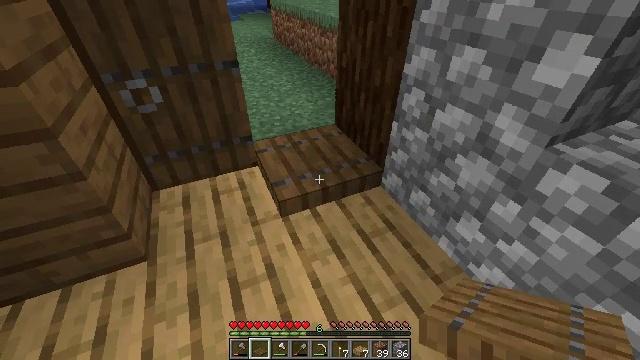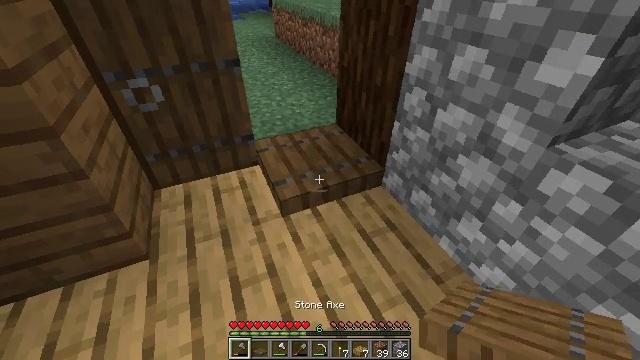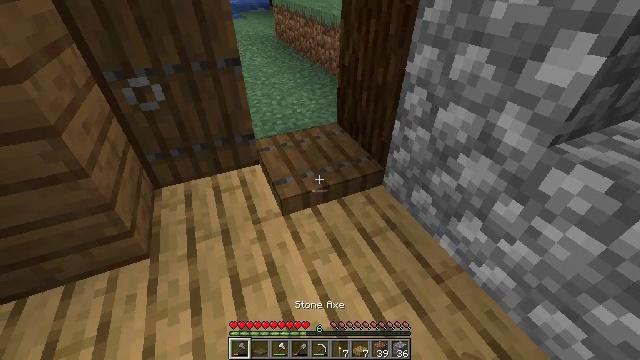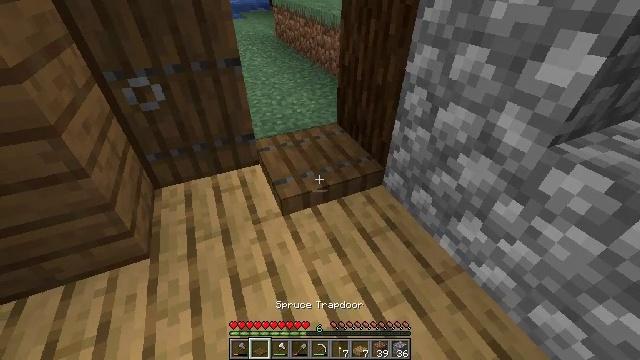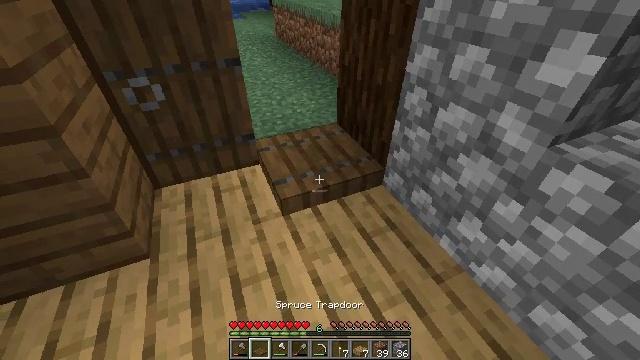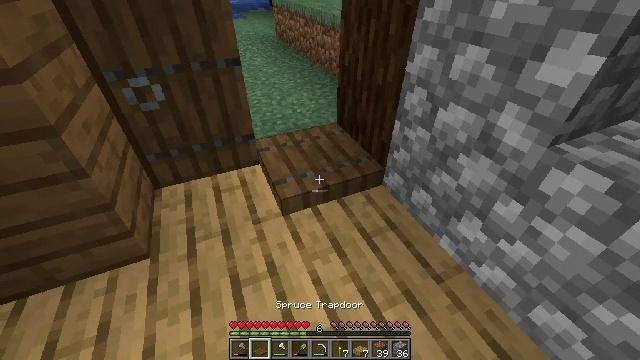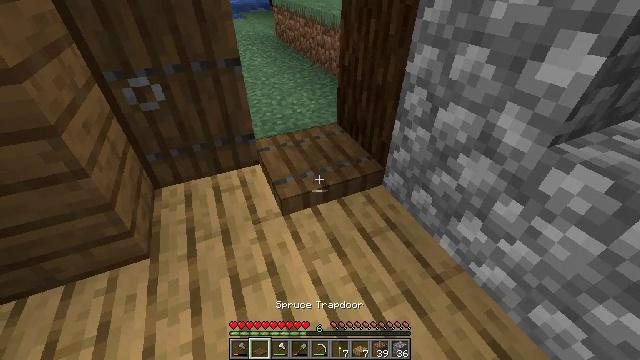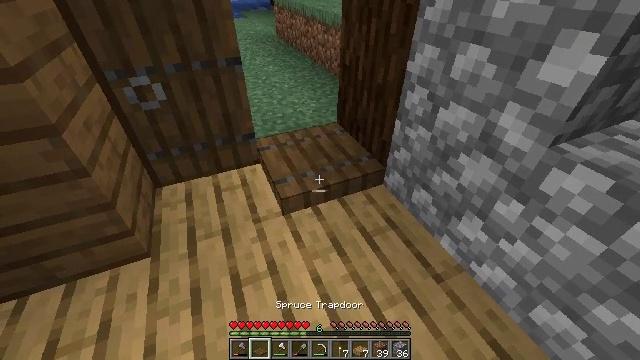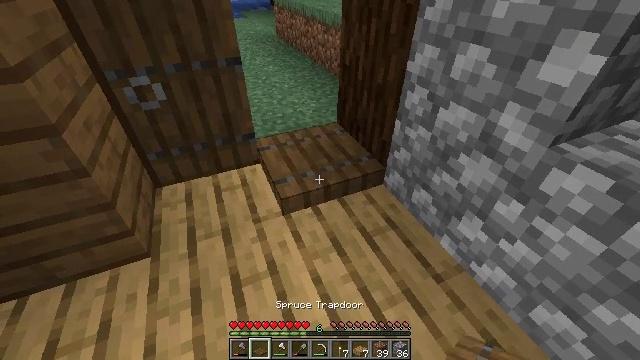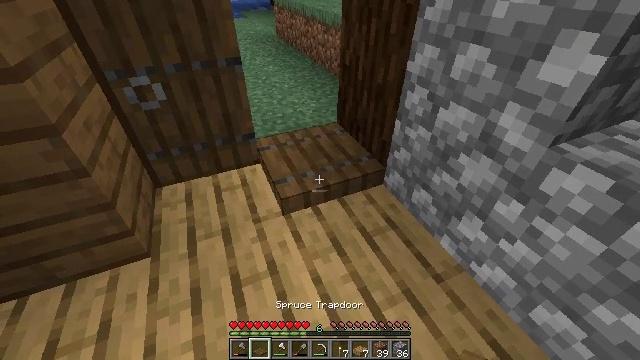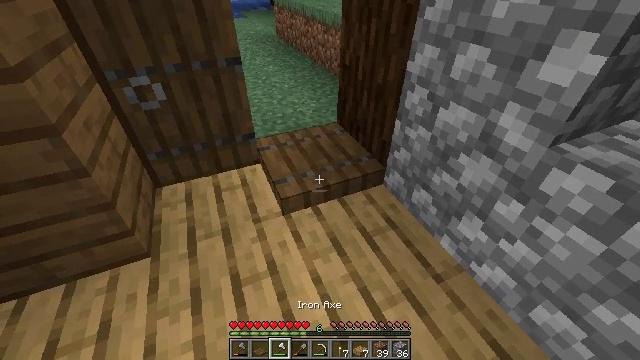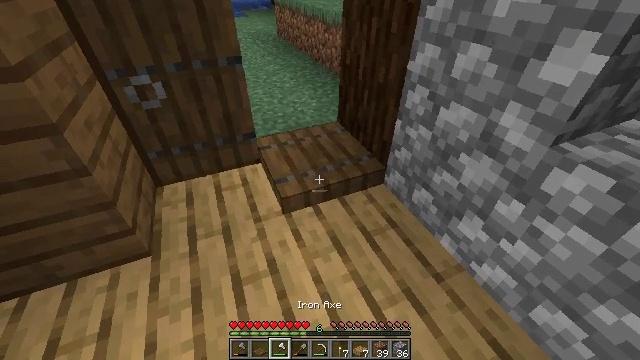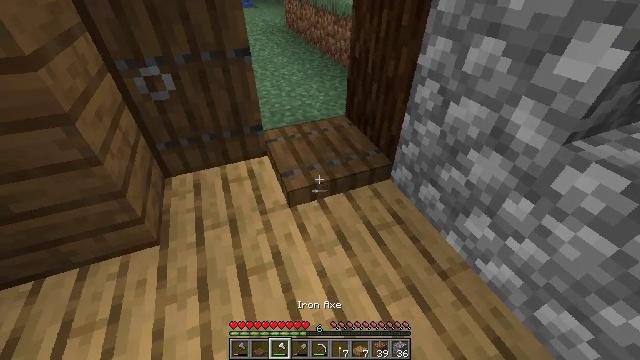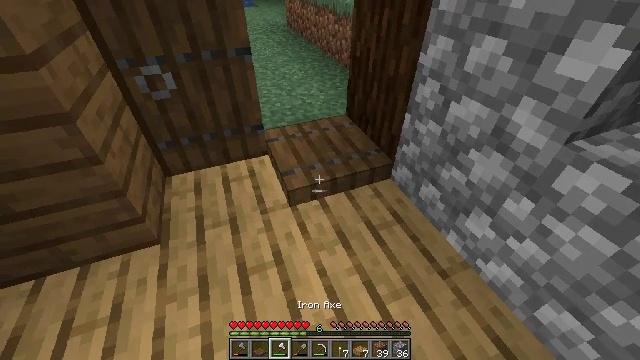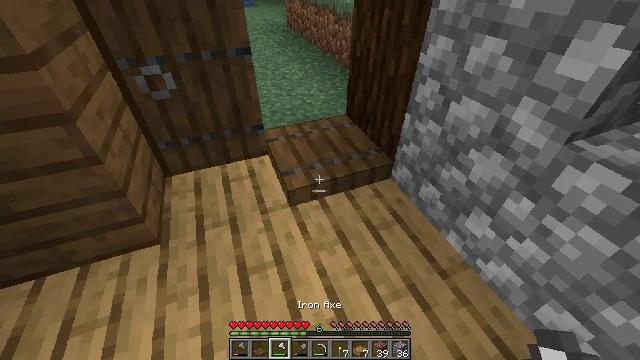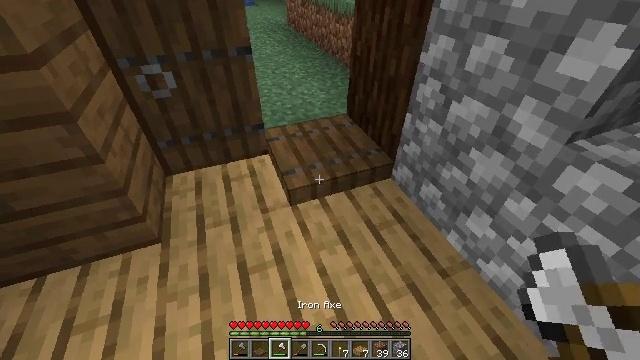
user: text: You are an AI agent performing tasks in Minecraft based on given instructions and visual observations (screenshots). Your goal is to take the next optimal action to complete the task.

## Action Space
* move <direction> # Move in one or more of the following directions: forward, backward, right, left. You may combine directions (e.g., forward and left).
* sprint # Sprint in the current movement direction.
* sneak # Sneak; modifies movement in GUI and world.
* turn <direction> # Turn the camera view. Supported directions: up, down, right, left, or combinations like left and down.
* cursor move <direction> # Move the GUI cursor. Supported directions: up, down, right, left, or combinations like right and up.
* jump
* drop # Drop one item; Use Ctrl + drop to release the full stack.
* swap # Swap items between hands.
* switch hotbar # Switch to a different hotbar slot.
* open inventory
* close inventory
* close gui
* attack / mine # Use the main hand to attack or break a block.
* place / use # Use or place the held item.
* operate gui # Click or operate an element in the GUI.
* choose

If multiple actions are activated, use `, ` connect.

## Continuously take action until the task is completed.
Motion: motion action
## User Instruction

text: Destroy the spruce trapdoor to collect it.
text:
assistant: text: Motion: no_op
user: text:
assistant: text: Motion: no_op
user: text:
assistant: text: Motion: no_op
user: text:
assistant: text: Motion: no_op
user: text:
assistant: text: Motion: no_op
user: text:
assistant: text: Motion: no_op
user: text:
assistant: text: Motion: no_op
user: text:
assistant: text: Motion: no_op
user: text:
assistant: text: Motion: no_op
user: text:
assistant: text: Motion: no_op
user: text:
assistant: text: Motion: no_op
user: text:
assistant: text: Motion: turn left and down
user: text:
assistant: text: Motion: no_op
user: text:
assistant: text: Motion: no_op
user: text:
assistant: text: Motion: no_op
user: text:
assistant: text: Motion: no_op
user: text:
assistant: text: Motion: no_op
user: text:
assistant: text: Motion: no_op
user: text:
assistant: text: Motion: no_op
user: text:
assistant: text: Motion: attack / mine
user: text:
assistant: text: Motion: attack / mine
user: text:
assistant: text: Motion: attack / mine
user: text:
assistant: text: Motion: attack / mine
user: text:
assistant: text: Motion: attack / mine
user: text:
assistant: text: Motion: attack / mine
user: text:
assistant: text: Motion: attack / mine
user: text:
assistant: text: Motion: attack / mine
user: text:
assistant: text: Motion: attack / mine
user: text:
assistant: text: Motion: attack / mine
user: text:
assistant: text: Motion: attack / mine